【题型】解答题　【知识点】解析几何　【难度】hard
如图所示，已知抛物线 \(\Gamma: y^2 = x\)，点 \(A,B,C,D\) 是抛物线上的四个点，其中 \(A,D\) 在第一象限，\(B,C\) 在第四象限，满足 \(AB \parallel CD\)，线段 \(AC\) 与 \(BD\) 交于点 \(H\). 记线段 \(AB\) 与 \(CD\) 的中点分别为 \(M\)、\(N\).

(1) 求抛物线 \(\Gamma\) 的焦点坐标.

(2) 求证：点 \(M\)、\(H\)、\(N\) 三点共线.

(3) 若 \(2|HM| = |HN| = 2\)，求四边形 \(ABCD\) 的面积.
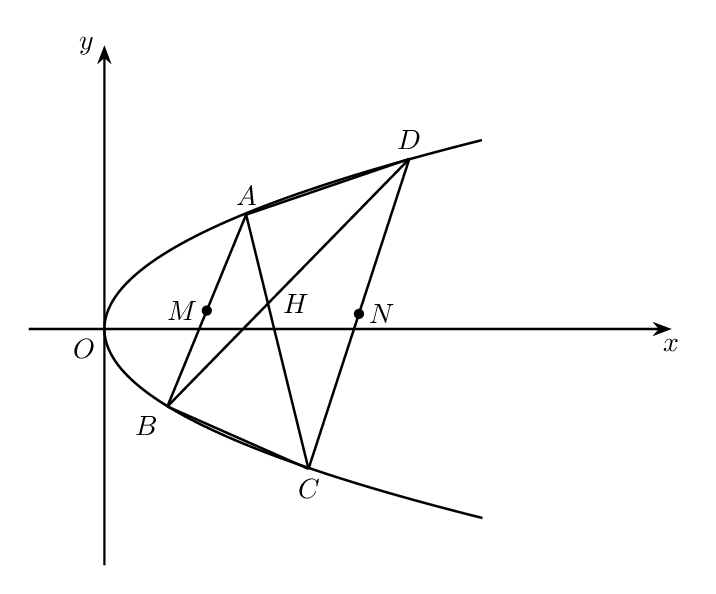
【解答】
【详解】
(1) 因抛物线方程为 \(y^2 = x\)，则焦点坐标为 \(\left(\frac{1}{4},0\right)\).

(2) 证明：设 \(A(x_1,y_1)\)，\(B(x_2,y_2)\)，\(C(x_3,y_3)\)，\(D(x_4,y_4)\).

若 \(x_1 = x_2\)，\(x_3 = x_4\)，则直线 \(AB\)，\(CD\) 斜率不存在，
由对称性，可知 \(M\)，\(N\)，\(H\) 均在 \(x\) 轴上，则 \(M\)，\(H\)，\(N\) 三点共线.

若 \(x_1 \neq x_2\)，\(x_3 \neq x_4\)，则直线斜率存在，

直线 \(AB\) 方程为：\(y = \frac{y_2 - y_1}{x_2 - x_1}(x - x_1) + y_1\)，结合 \(y_1^2 = x_1\)，\(y_2^2 = x_2\)，

则
\[
y = \frac{y_2 - y_1}{x_2 - x_1}(x - x_1) + y_1 \Rightarrow \frac{(y - y_1)(y_2^2 - y_1^2)}{y_2 - y_1} + y_1^2 = x \Rightarrow (y_1 + y_2)y - y_1y_2 = x,
\]
同理可得 \(CD\) 方程：\((y_3 + y_4)y - y_3y_4 = x\)，\(AC\) 方程：\((y_1 + y_3)y - y_1y_3 = x\)，

\(BD\) 方程：\((y_2 + y_4)y - y_2y_4 = x\). 设 \(M(x_M,y_M)\)，\(N(x_N,y_N)\).

因 \(AB \parallel CD\)，则 \(y_1 + y_2 = y_3 + y_4 \Rightarrow \frac{y_1 + y_2}{2} = \frac{y_3 + y_4}{2} \Rightarrow y_M = y_N\).

则直线 \(MN\) 与 \(x\) 轴平行，设直线 \(MN\) 与线段 \(AC\)，\(BD\) 交点为 \(P(x_P,y_P)\)，\(Q(x_Q,y_Q)\).

将 \(y = \frac{y_1 + y_2}{2}\) 代入直线 \(AC\) 方程，

则
\[
x_P = (y_1 + y_3) \cdot \frac{y_1 + y_2}{2} - y_1y_3 = \frac{y_1^2 + y_2(y_1 + y_3) - y_1y_3}{2};
\]
将 \(y = \frac{y_3 + y_4}{2}\) 代入直线 \(BD\) 方程，

则
\[
x_Q = (y_2 + y_4) \cdot \frac{y_3 + y_4}{2} - y_2y_4 = \frac{y_4^2 + y_3(y_2 + y_4) - y_2y_4}{2}.
\]
注意到
\[
\begin{aligned}
x_P - x_Q &= \frac{y_1^2 + y_2(y_1 + y_3) - y_1y_3 - y_4^2 - y_3(y_2 + y_4) + y_2y_4}{2} \\
&= \frac{y_1^2 + y_1y_2 - y_1y_3 - (y_4^2 + y_3y_4 - y_2y_4)}{2} = \frac{y_1(y_1 + y_2 - y_3) - y_4(y_4 + y_3 - y_2)}{2} \\
&= \frac{y_1y_4 - y_4y_1}{2} = 0,
\end{aligned}
\]
又 \(y_P = y_Q = y_M = y_N\)，则 \(P\)，\(Q\) 两点重合，

即 \(P\)，\(Q\) 为线段 \(AC\) 与 \(BD\) 交点 \(H\)，且点 \(M\)、\(H\)、\(N\) 三点共线.

(3) 由 (2)，直线 \(MN\) 与 \(x\) 轴平行，

则 \(2|HM| = |HN| = 2 \Rightarrow 2(x_H - x_M) = x_N - x_H = 2\).

又 \(x_M = \frac{x_1 + x_2}{2} = \frac{y_1^2 + y_2^2}{2}\)，同理可得 \(x_N = \frac{y_3^2 + y_4^2}{2}\).

又由 (2) \(x_H = \frac{y_1^2 + y_2(y_1 + y_3) - y_1y_3}{2} = \frac{y_4^2 + y_3(y_2 + y_4) - y_2y_4}{2}\).

则
\[
x_H - x_M = \frac{y_1^2 + y_2(y_1 + y_3) - y_1y_3}{2} - \frac{y_1^2 + y_2^2}{2} = 1 \Rightarrow y_2(y_1 + y_3) - y_1y_3 - y_2^2 = 2,
\]
\[
x_N - x_H = 2 = \frac{y_3^2 + y_4^2}{2} - \frac{y_4^2 + y_3(y_2 + y_4) - y_2y_4}{2} \Rightarrow y_3^2 - y_3(y_2 + y_4) + y_2y_4 = 4.
\]
由 \(y_1 + y_2 = y_3 + y_4\)，则 \(y_3^2 - y_3(y_2 + y_1 + y_2 - y_3) + y_2(y_1 + y_2 - y_3) = 4\)，

即 \(2y_3^2 + y_2^2 - 3y_2y_3 - y_1y_3 + y_1y_2 = 4\).

则 \(2y_3^2 + y_2^2 - 3y_2y_3 - y_1y_3 + y_1y_2 - [y_2(y_1 + y_3) - y_1y_3 - y_2^2] = 2\)
\(
\Rightarrow 2y_3^2 + 2y_2^2 - 4y_2y_3 = 2 \Rightarrow (y_3 - y_2)^2 = 1 \Rightarrow |y_3 - y_2| = 1.
\)

如图，过 \(B\) 作 \(MN\) 平行线，交 \(CD\) 为 \(E\)，则四边形 \(MBEN\) 为平行四边形，

结合 \(2|HM| = |HN| = 2\)，则 \(|BE| = 3\)，\(S_{\triangle BCE} = \frac{1}{2}|BE| \cdot |y_3 - y_2| = \frac{3}{2}\).

因 \(AB \parallel CD\)，则 \(\triangle AHB \sim \triangle CHD\)，结合 \(2|HM| = |HN|\)，

则 \(\frac{|AB|}{|CD|} = \frac{|MH|}{|NH|} = \frac{|AH|}{|CH|} = \frac{|BH|}{|DH|} = \frac{1}{2}\)，又 \(M\) 为 \(AB\) 中点，则 \(N\) 为 \(DE\) 中点.

则 \(S_{\triangle BCE} = S_{\triangle BNE} = \frac{1}{4}S_{\triangle BCD}\)，\(S_{\triangle BCD} = 2S_{\triangle ABD}\)，

则四边形 \(ABCD\) 的面积 \(S = S_{\triangle BCD} + S_{\triangle ABD} = 6S_{\triangle BCE} = 6 \times \frac{3}{2} = 9\).

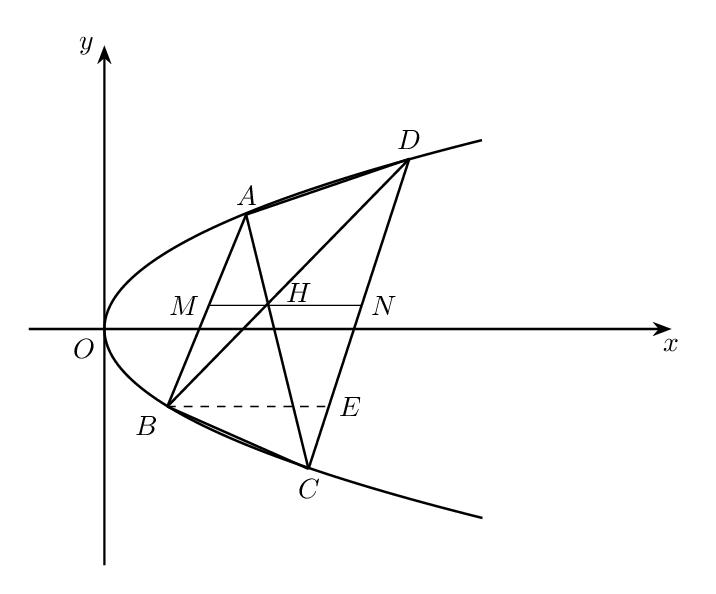